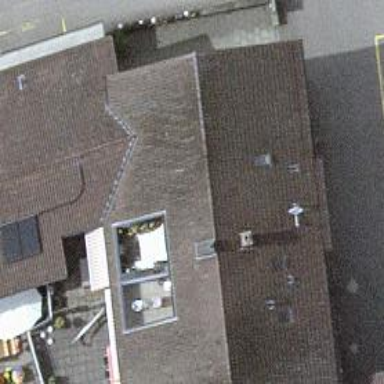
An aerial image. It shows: Veterinary facility.